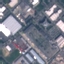
Land use / land cover: Industrial